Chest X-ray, PA view. Patient: 52 years old, sex M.
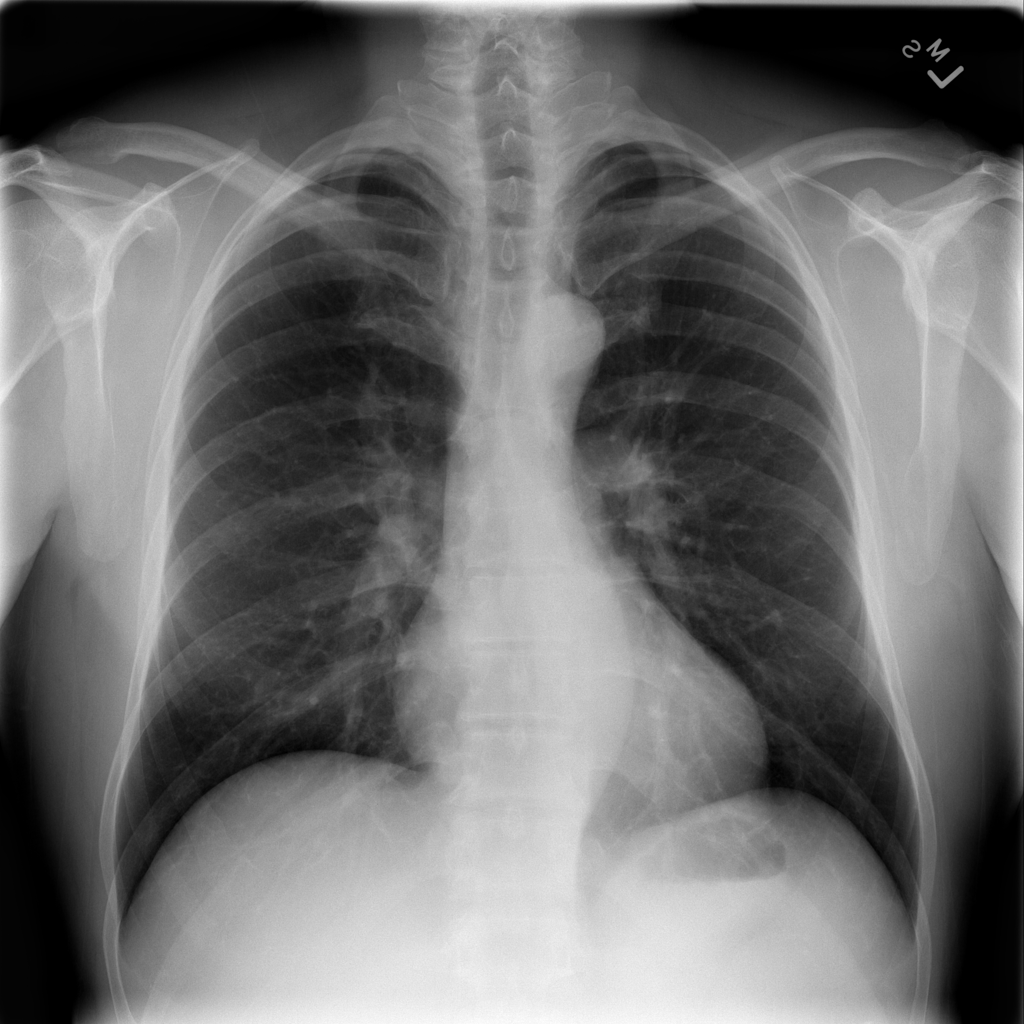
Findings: No Finding